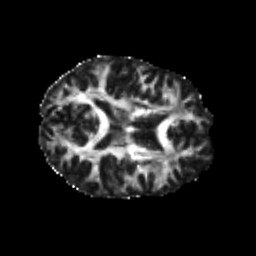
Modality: FA
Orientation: axial
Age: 24
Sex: female
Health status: healthy
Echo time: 0.074 s